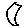
Label: moon